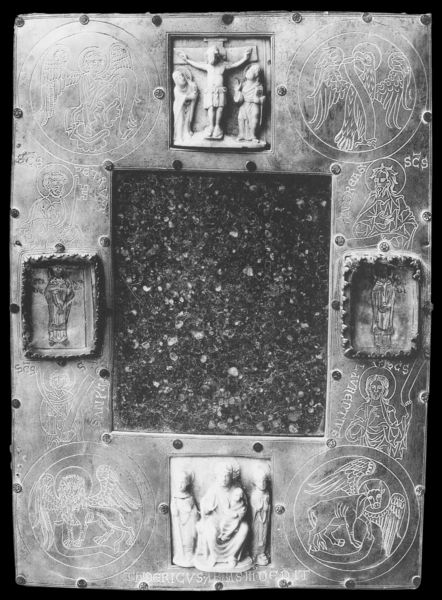
Titel: Tragaltar des Abtes Thidericus von St. Godehard
Institution: London, British Museum
Schlagwörter: adler, flügel, grau, kirche, kreis, engel, relief, schrift, bilder, bilderrahmen, figuren, könig, tafel, inschrift, lesen, metall, platte, nieten, deckel, buch, kreuz, schwarzweiss, kreise, literatur, gravur, buchdeckel, quadrate, bucheinband, jesus, kreuzigung, schreiben, christlich, löwe, heilige, heilig, ochse, stier, schrein, quadrat, drache, motive, latein, medaillons, evangelist, evangelisten, evangeliar, reliquiar, kreus, reliquien, evangelistensymbole, köig, guchdeckel, buchdeckel#